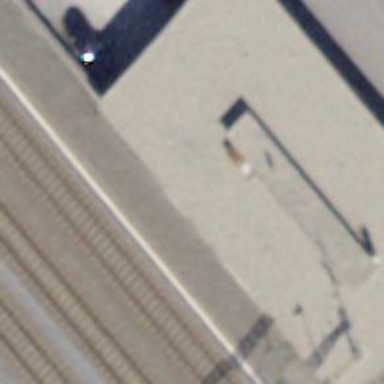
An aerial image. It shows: Train station building.